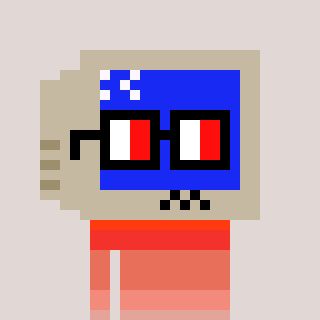
a pixel art character with square glasses with black frames and red eyes, a old monitor-shaped head and a green-colored body on a warm background